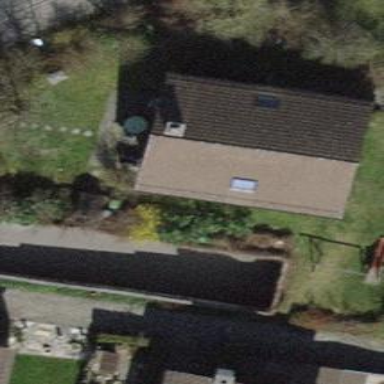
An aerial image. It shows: Building with tile roof.